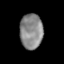
Tissue: lung
Cell type: Epithelial cells
Senescence score: 0.1048
Nuclear area (px): 793
Mean DAPI intensity: 135.603